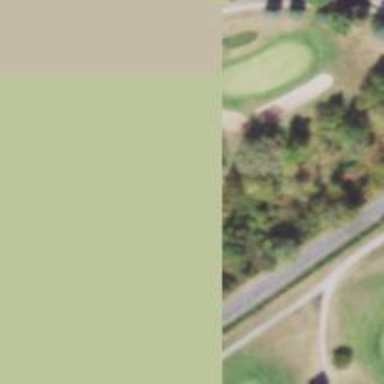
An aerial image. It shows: Pathway for golfing.